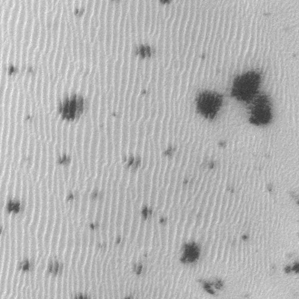
Label: frost